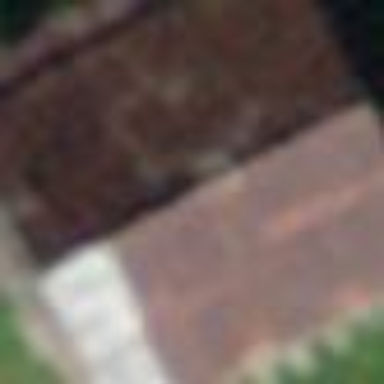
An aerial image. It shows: Shed building.